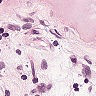
Metastatic tissue present: no